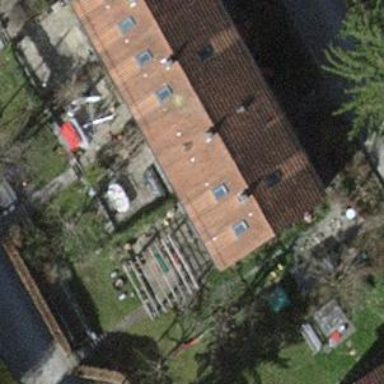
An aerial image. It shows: Simple house.